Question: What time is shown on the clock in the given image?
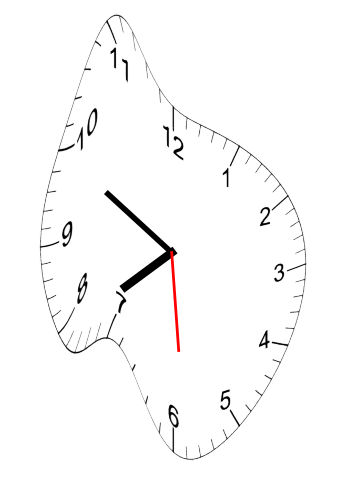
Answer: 07:49:29